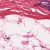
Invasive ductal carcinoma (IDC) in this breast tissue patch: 0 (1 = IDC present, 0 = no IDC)